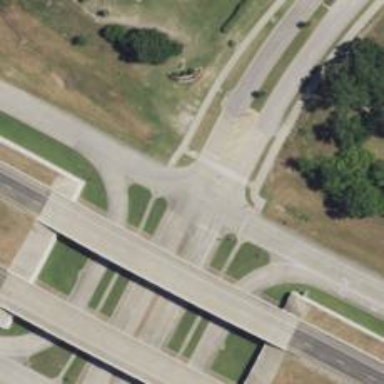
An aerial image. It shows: Trunk link highway.